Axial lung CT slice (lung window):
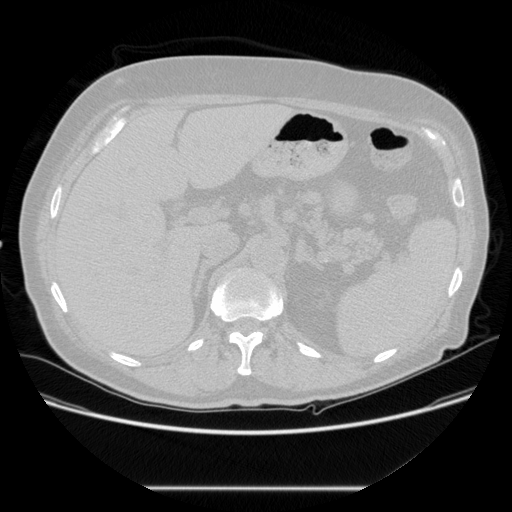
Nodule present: no